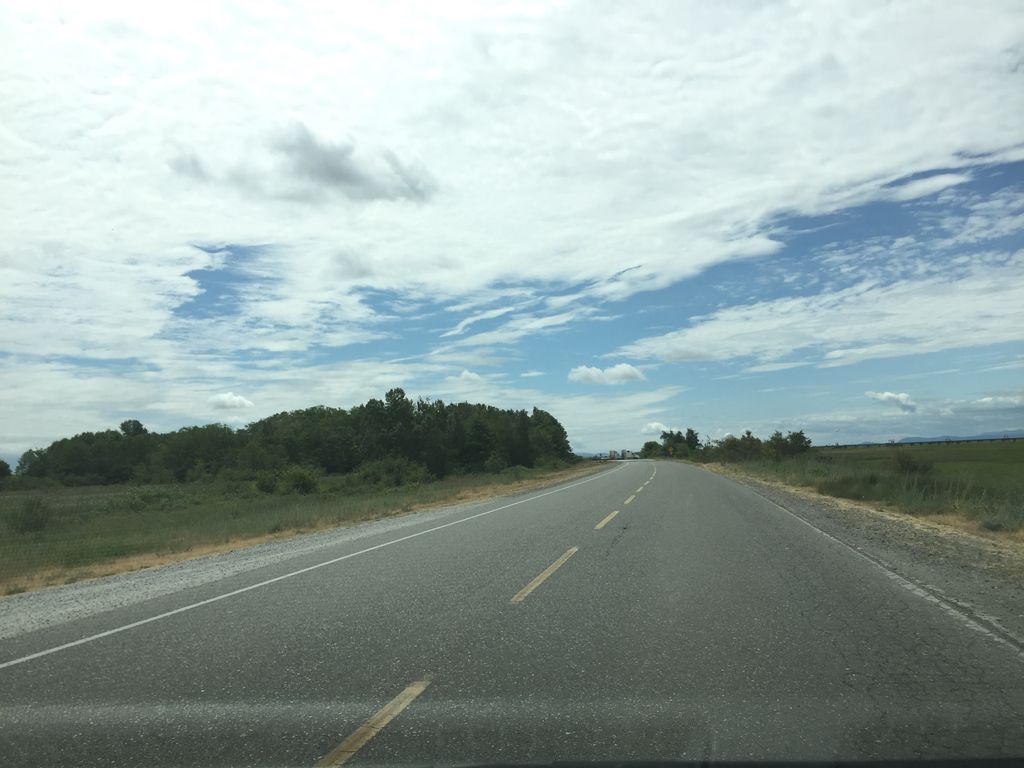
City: vancouver